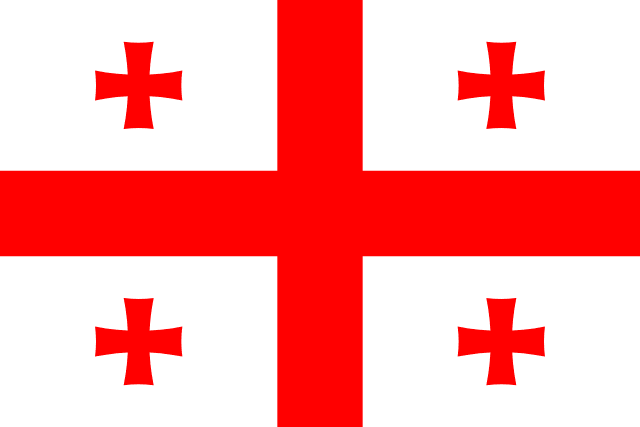
Country: Georgia
Country code: ge